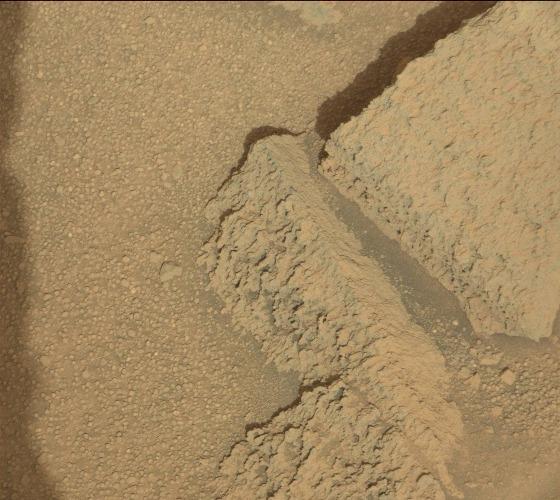
Terrain classes present: Bedrock, Gravel / Sand / Soil, Shadow